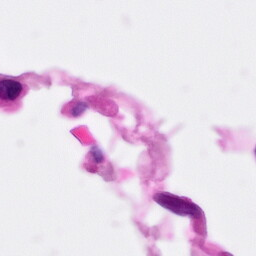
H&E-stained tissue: Pancreatic